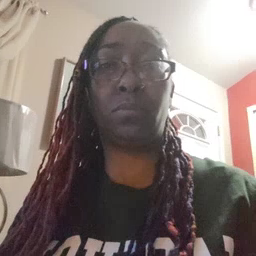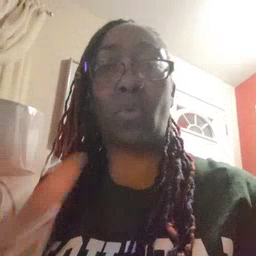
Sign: awake